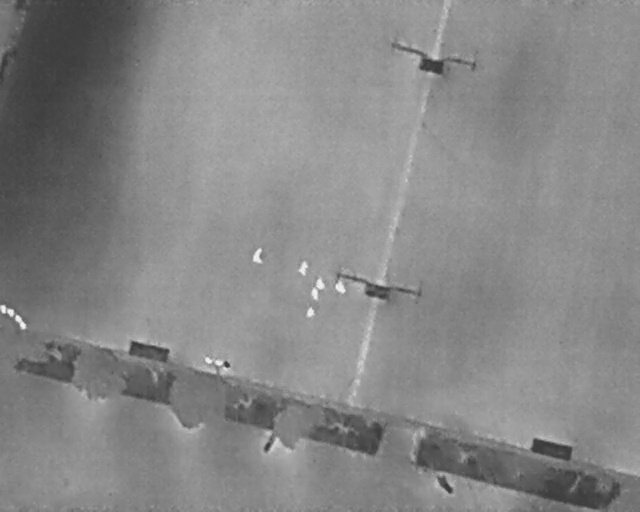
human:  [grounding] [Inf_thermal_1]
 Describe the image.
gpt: In the satellite image, there is  <ref>1 medium person </ref> <box>[[38, 48, 41, 50, 2]]</box> located at center,  <ref>5 small person </ref> <box>[[46, 51, 48, 53, 2], [52, 55, 54, 57, 2], [48, 54, 51, 56, 2], [48, 56, 50, 58, 2], [47, 59, 49, 61, 2]]</box> located at center.